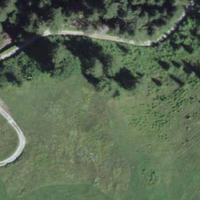
EUNIS habitat code: 23
Species observed at this site:
Viola tricolor